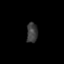
Tissue: skin
Cell type: Epithelial cells
Senescence score: 0.2652
Nuclear area (px): 215
Mean DAPI intensity: 60.13